Aerial crown-view tile of a tropical tree (Barro Colorado Island, Panama), acquired 20241216:
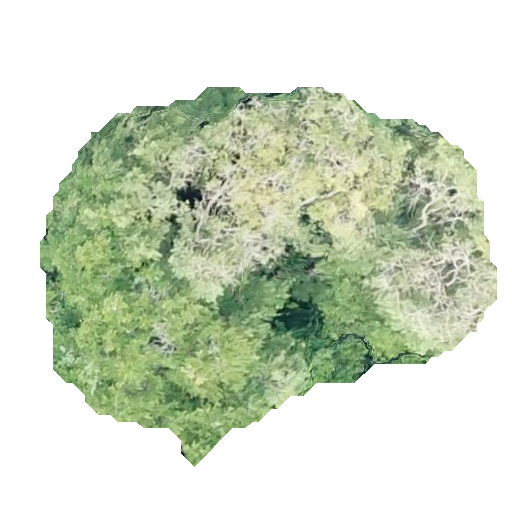
Species: Platypodium elegans
GBIF accepted scientific name: Platypodium elegans
Crown area: 175.774 m²